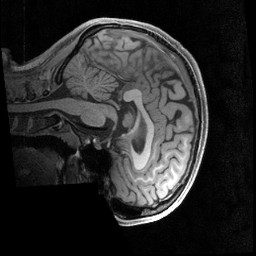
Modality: T1w
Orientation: sagittal
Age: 20
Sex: female
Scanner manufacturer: siemens
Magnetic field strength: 3 T
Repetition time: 2.4 s
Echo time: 0.00231 s